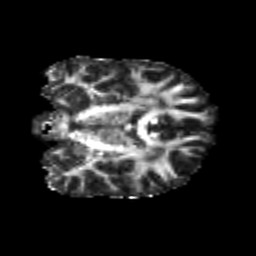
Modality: FA
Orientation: coronal
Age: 21
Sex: male
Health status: healthy
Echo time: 0.074 s